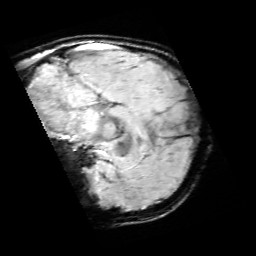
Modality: SWI
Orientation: sagittal
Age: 11
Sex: male
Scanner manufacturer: siemens
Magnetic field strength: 3 T
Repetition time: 0.027 s
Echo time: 0.02 s